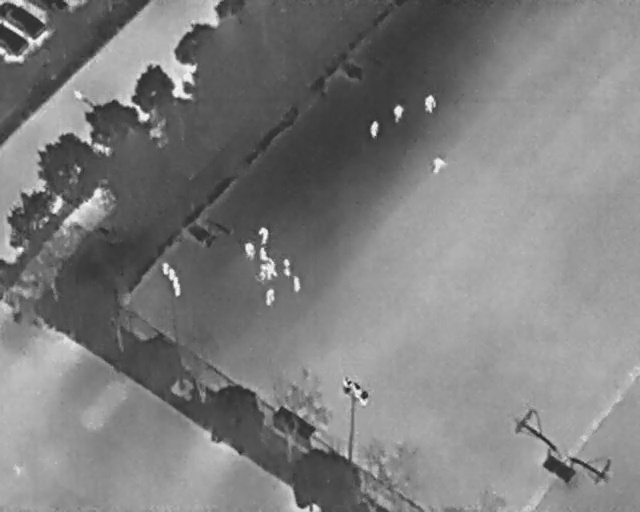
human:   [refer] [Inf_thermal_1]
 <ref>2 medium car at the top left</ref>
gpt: <box>[[0, 4, 5, 10, 2], [0, 0, 7, 8, 2]]</box>

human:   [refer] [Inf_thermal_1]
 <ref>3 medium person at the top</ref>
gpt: <box>[[65, 19, 68, 21, 2], [60, 21, 63, 23, 2], [57, 24, 59, 26, 2]]</box>

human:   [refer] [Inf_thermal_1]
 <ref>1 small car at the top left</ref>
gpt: <box>[[6, -3, 8, 5, 2]]</box>